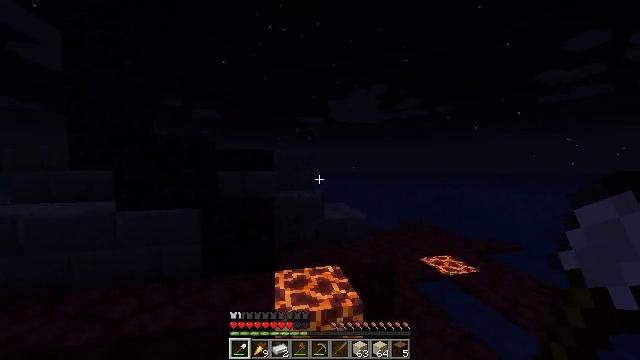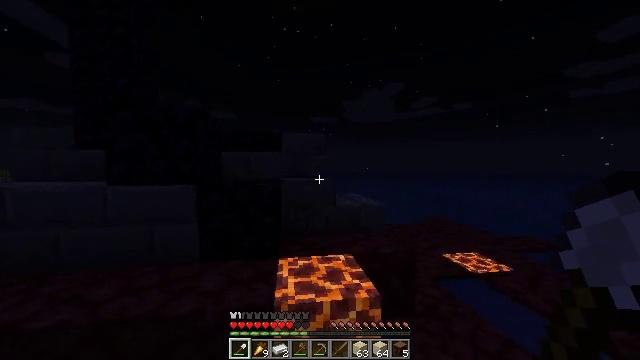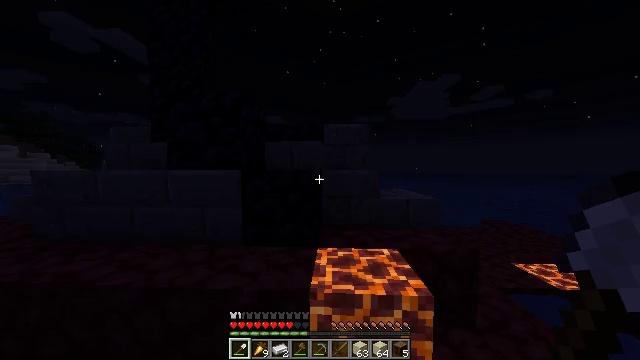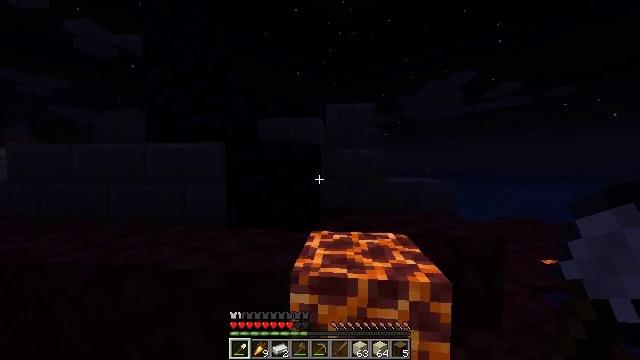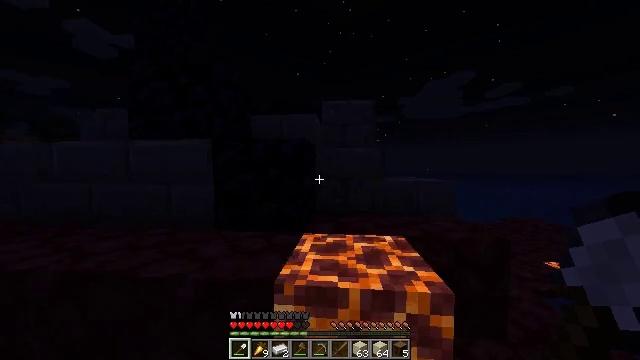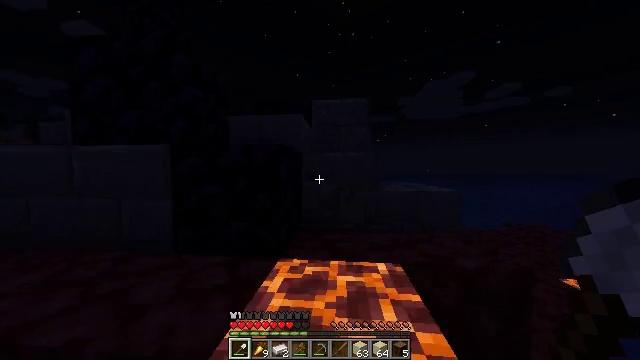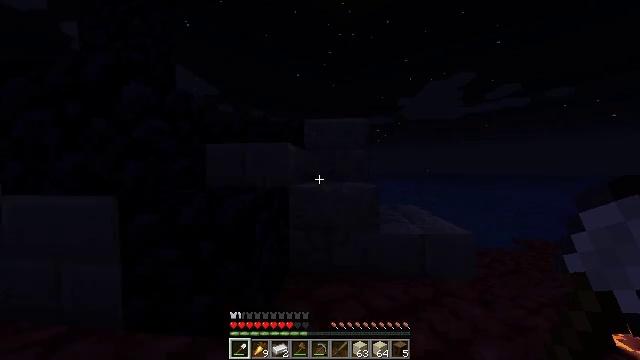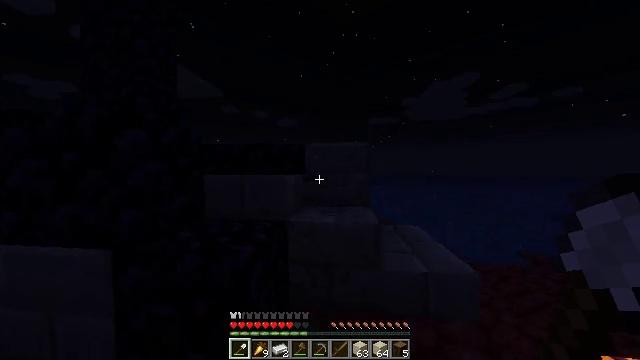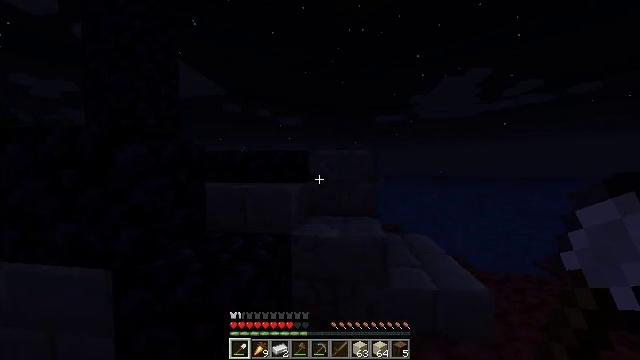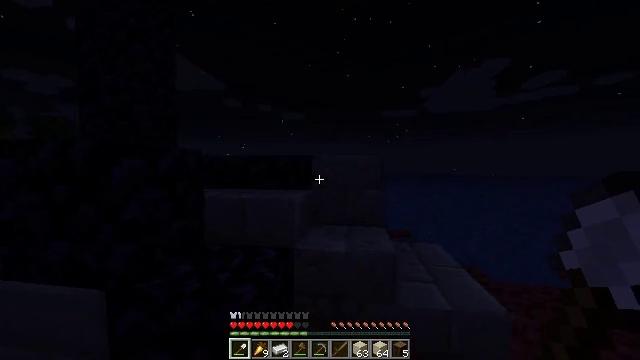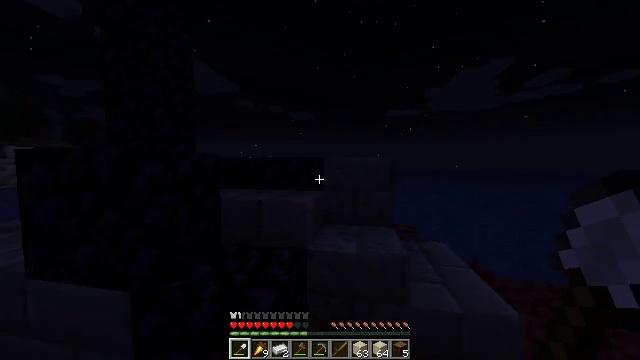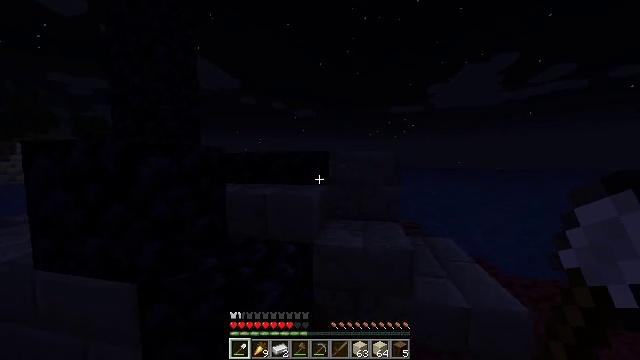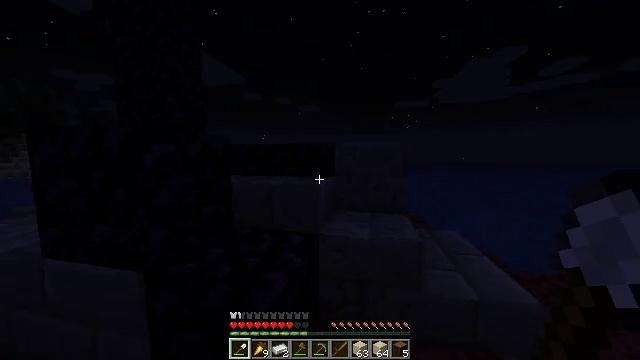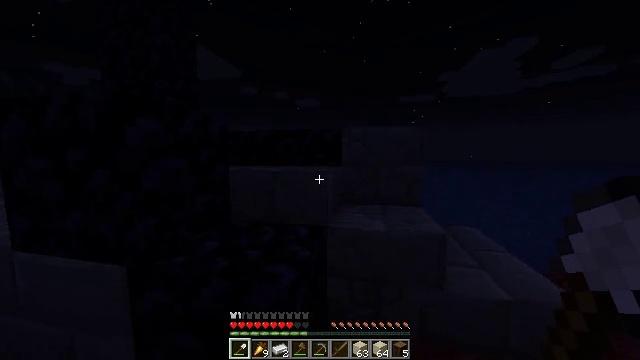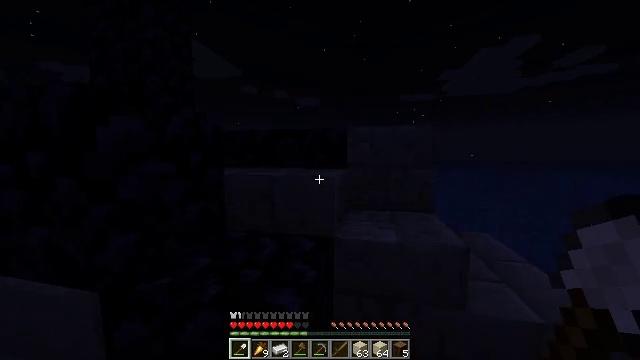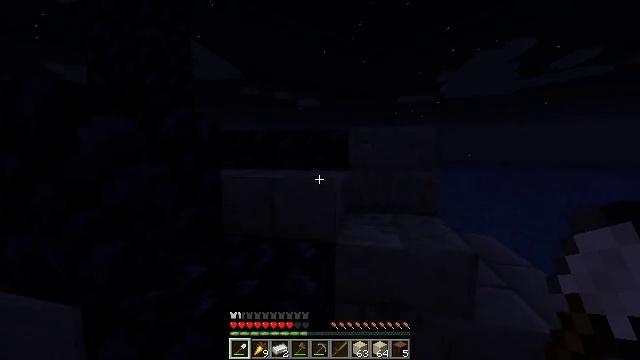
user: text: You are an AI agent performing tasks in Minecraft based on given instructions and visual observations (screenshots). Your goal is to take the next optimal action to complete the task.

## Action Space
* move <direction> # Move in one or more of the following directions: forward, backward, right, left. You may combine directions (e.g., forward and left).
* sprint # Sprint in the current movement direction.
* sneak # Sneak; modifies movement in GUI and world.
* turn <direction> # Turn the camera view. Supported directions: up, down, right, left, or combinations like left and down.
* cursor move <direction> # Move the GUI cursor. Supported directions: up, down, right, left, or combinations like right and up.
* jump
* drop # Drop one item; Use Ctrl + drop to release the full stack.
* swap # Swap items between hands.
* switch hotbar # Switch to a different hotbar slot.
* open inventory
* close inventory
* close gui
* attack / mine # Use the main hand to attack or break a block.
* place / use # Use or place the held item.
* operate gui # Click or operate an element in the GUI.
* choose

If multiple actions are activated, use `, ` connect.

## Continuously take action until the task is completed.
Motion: motion action
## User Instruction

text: Attack the stone brick slab to gather it.
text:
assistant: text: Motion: move forward, sprint, turn left
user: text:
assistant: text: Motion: move forward and move right, sprint, turn left
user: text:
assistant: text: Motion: move forward and move right, sprint, turn left
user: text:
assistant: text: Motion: move forward and move right, sprint
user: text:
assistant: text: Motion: move forward, sprint, jump
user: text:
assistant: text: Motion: move forward, sprint, jump
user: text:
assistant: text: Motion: move forward and move left, sprint, jump
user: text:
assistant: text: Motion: move forward and move left, sprint, turn left, jump
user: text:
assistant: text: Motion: move forward and move left, sprint, turn left
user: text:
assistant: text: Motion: move forward and move left, sprint, turn left and down
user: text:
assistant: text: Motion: move forward and move left, sprint
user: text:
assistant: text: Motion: move forward, sprint, turn down
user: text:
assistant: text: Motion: move forward, sprint
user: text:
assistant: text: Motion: move forward, sprint
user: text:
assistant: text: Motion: move forward, sprint
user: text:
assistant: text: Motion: move forward, sprint, jump
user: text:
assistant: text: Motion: move forward, sprint, jump
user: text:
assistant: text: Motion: move forward, sprint, jump
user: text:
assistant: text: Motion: move forward, sprint, jump
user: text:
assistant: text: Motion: move forward, sprint, jump
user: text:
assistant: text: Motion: move forward, sprint, turn left
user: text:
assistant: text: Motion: move forward, sprint, turn left
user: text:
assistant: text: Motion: move forward and move left, sprint
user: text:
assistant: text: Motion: move forward and move left, sprint, turn left and down
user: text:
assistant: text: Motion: move forward and move left, sprint, turn down
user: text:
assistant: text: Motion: move forward, sprint, turn down
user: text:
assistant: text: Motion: move forward, turn right and down, jump
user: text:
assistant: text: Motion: move forward, turn down, jump
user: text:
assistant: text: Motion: move forward, turn left and down, jump
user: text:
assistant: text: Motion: move forward, turn down